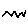
Label: zigzag